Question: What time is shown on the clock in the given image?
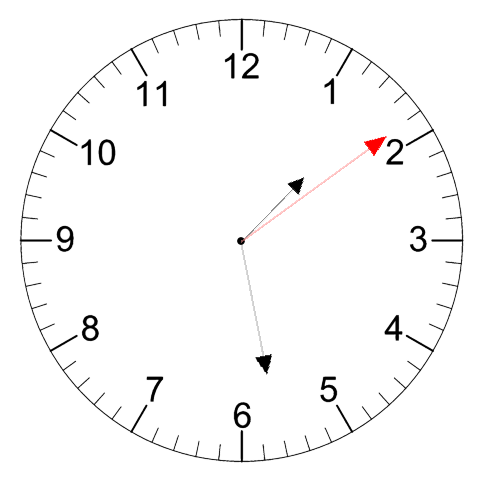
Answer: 01:28:09